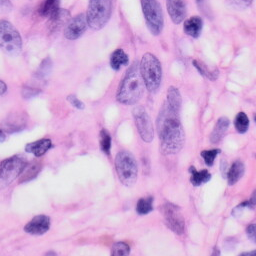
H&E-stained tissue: Skin